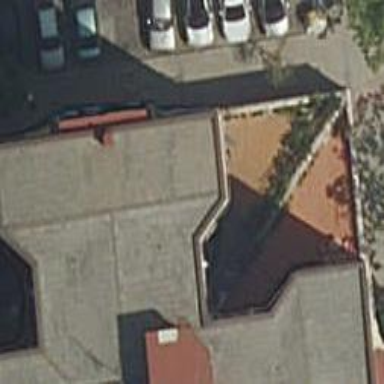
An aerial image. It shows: Residential building.